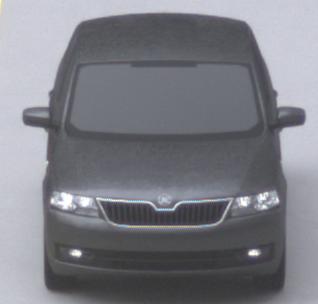
Make: Skoda
Model: Rapid
Detailed model: Rapid 1.2 Active Limousine
Model produced from: 2012/10
Model produced until: 2015/04
Doors: 5
Color: gray
Road condition: dry road
Daytime: midday
Contrast: low contrast